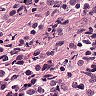
Metastatic tissue present: yes